Interaction volume radius: 5 \u00c5
Interaction volume height: 15 \u00c5
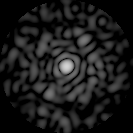
Disorder parameter: 0.7978